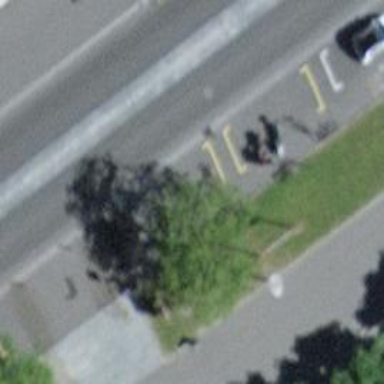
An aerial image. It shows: Beautiful avenue lined with broadleaved trees.